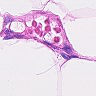
Metastatic tissue present: no